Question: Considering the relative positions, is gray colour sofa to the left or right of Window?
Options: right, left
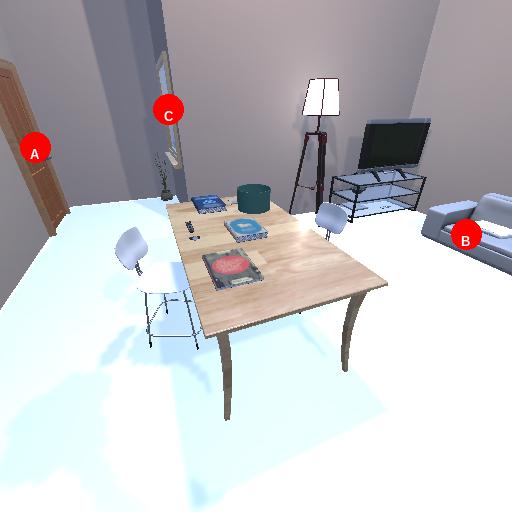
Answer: right